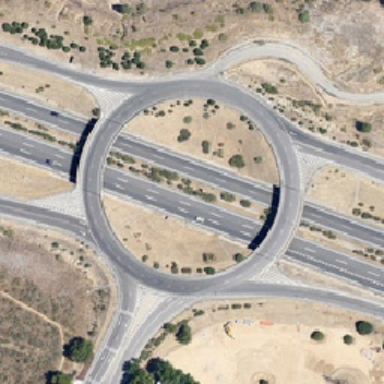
Pure round viaduct surrounded by sand .